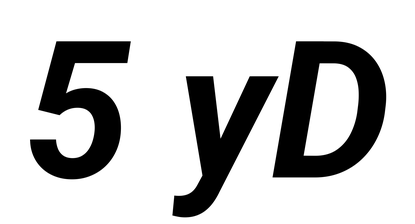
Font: Roboto-Italic_Bold_Italic